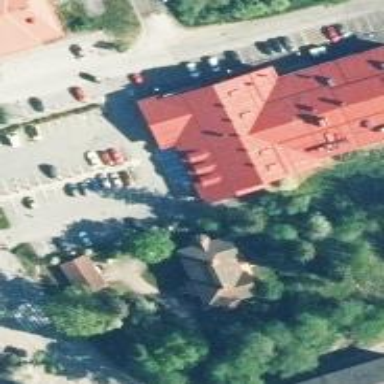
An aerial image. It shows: Supermarket.